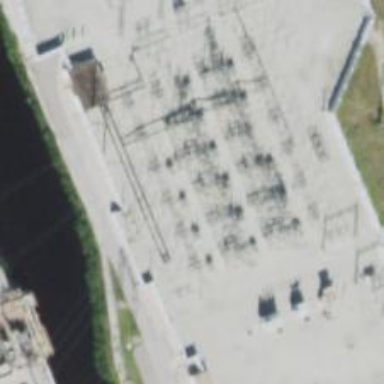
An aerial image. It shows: Switch for power supply.